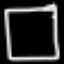
Label: square